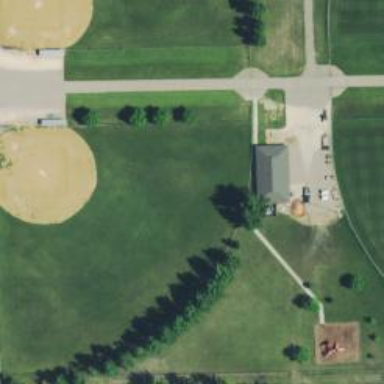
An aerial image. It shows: Softball pitch for leisure and sport activities.